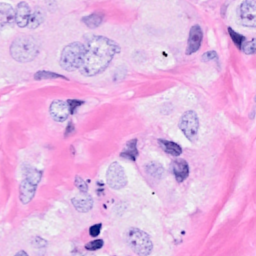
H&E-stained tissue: Breast